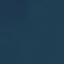
Label: SeaLake